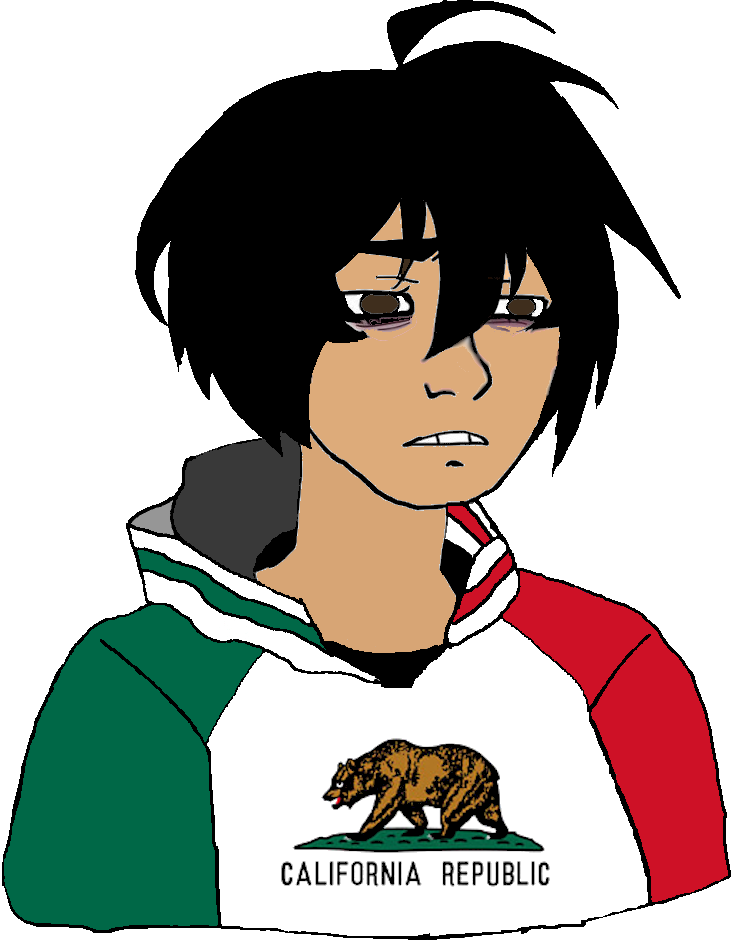
Label: 5_Twinkjak